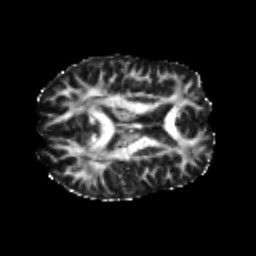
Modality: FA
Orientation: axial
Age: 22
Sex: male
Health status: healthy
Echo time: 0.074 s